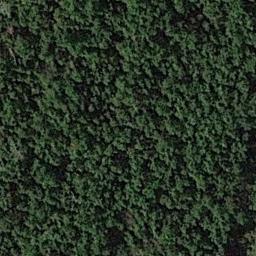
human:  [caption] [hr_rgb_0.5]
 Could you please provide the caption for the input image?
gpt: The forest is full of green trees .

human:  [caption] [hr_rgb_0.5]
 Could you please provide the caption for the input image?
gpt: Many dense green trees are in a forest .

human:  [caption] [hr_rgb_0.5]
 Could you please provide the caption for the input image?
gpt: This is a dense forest .

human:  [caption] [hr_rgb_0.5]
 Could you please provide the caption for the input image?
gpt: The forest has a lot of evenly distributed green trees .

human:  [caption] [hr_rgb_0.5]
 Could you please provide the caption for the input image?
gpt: A dense forest with many green trees .